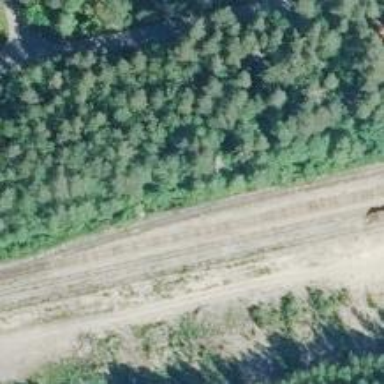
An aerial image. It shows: Wedge is used for the railway derail.